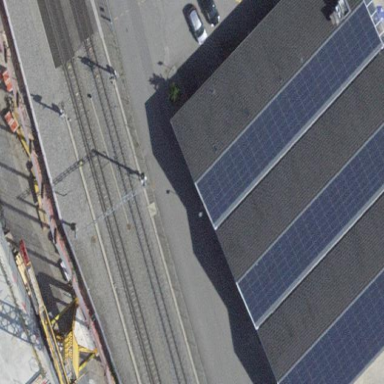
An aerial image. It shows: Solar power generator.